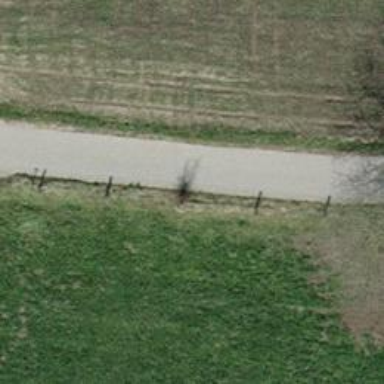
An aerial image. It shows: High-quality asphalt cycleway.